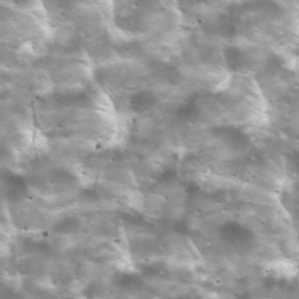
Label: non_frost